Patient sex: F
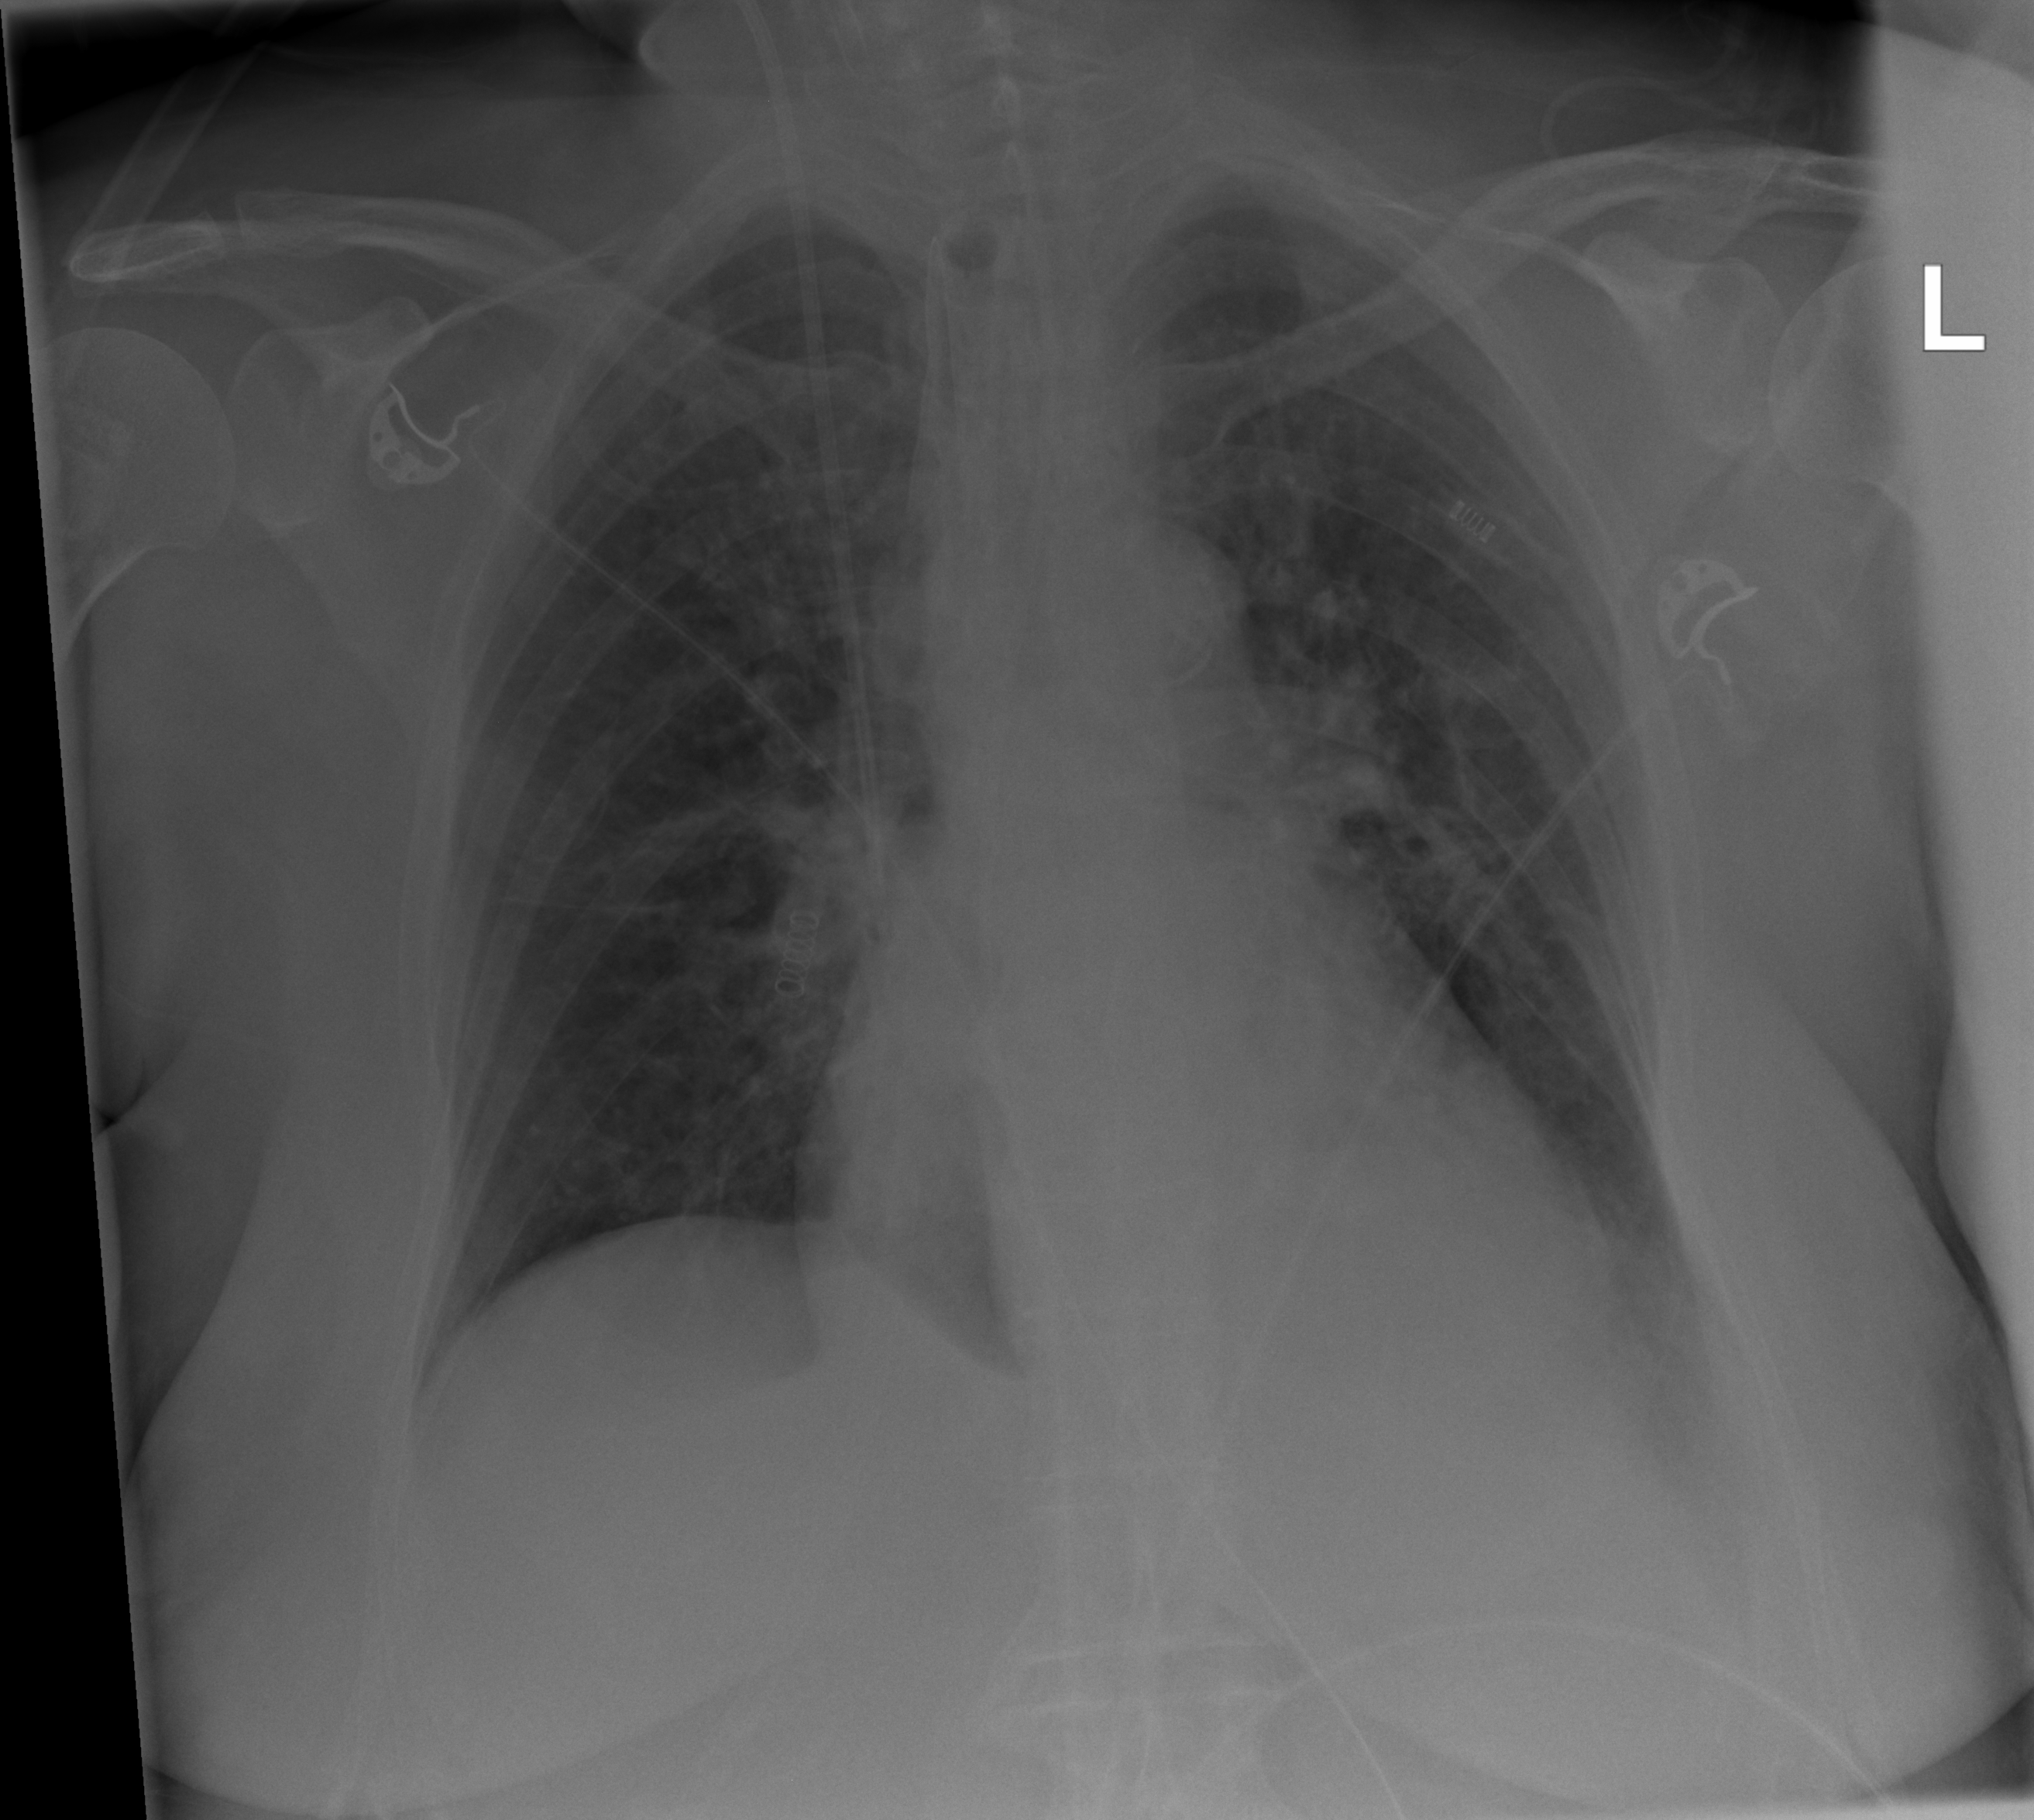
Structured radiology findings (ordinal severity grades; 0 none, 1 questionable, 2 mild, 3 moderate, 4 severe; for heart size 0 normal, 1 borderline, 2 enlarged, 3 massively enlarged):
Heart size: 1
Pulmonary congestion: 2
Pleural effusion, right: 0
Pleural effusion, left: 2
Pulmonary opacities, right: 2
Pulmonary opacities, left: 2
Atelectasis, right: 2
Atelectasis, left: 2